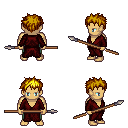
a pixel art fantasy rpg character, male body template, human, tanned skin, red robe, teal pants, blonde bedhead hairstyle, spear, four views (front, back, left, right), 2x2 character sprite sheet, small pixel art, hard edges, no anti-aliasing